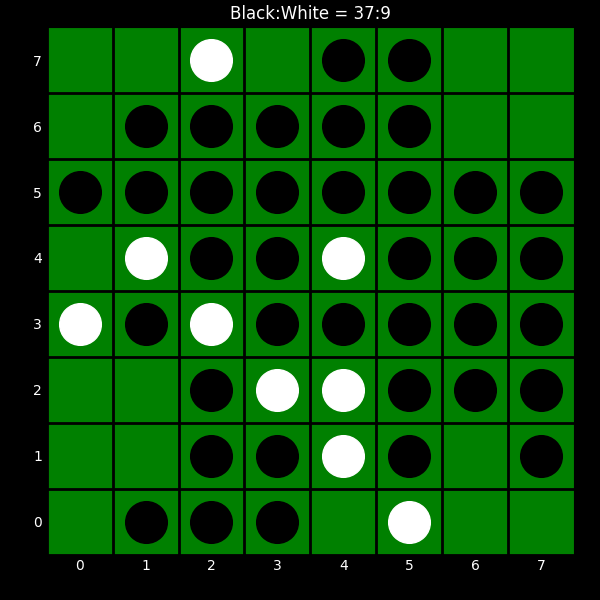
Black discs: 37
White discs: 9